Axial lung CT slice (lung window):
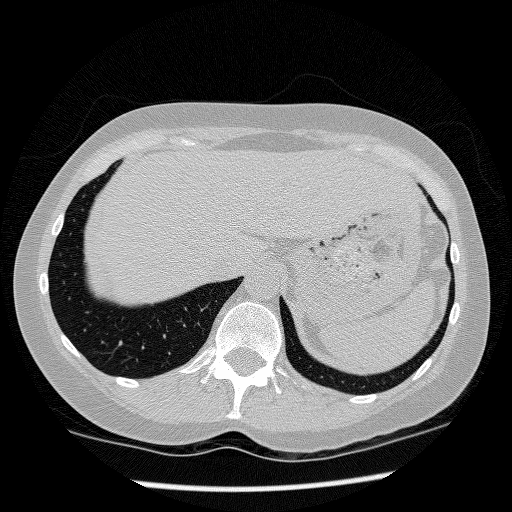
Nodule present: no